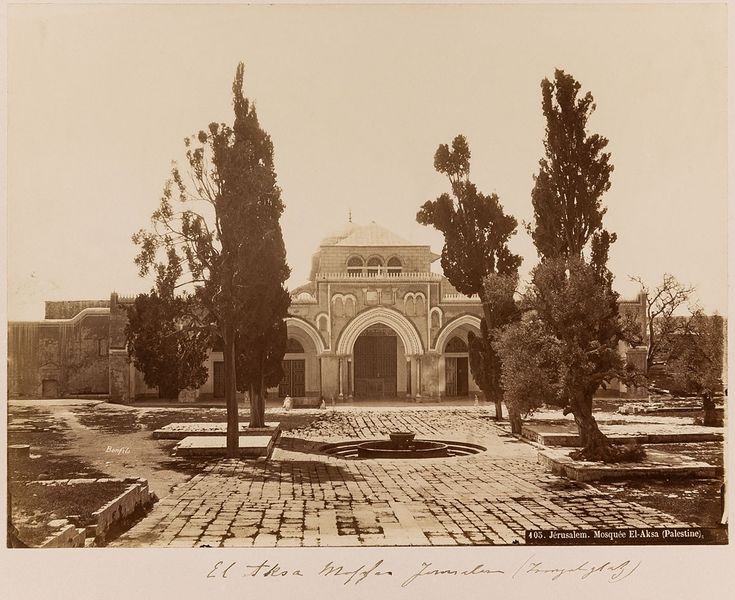
Titel: Jérusalem. Mosquée El-Aksa (Palestine)
Künstler: Félix Bonfils
Standort: Hamburg
Institution: Museum für Kunst und Gewerbe Hamburg
Schlagwörter: architektur, foto, fotografie, photographie, moschee, photo, karton, tempel, tempelberg, albumin, lichtbild, reisefotografie, historische, schwarzweißpositivverfahren, silbersalzverfahren, schwarzweißfotografie, gebäude, örtlichkeit, straße, stätte, reisephotographie, albuminpapier, heiligtümer, aqsa